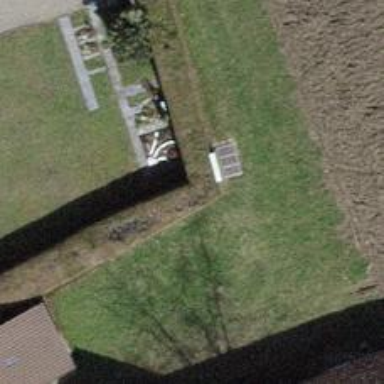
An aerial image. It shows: Hedge barrier.